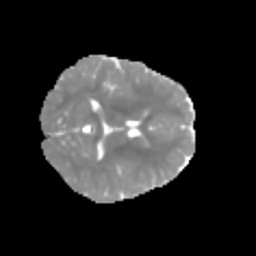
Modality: MD
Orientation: axial
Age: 6
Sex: female
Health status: healthy